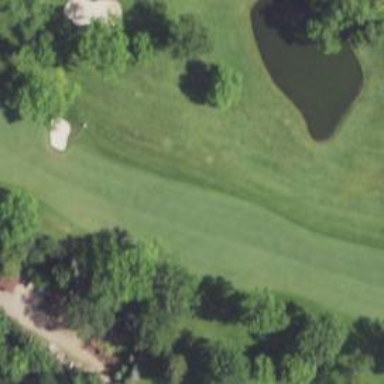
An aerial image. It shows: Golf fairway in the image.